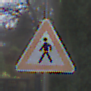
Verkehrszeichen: FussgaengerRechts
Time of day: Midday
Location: Outdoor (Urban)
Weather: Overcast
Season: NotSpecified
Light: Natural